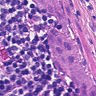
Metastatic tissue present: yes